Question: Anybody able to successfully install/configure Release Management Server for TFS/Visual Studio 2013?
Went through simple install of SQL Express 2014/Release Management Server on both Win 8.1 Pro and Win Server 2012 R2 and the attached image is the result.
Interface appears to be missing many components, as if permission or some other IIS setting is incorrect.
Tried in both Chrome and IE with the same result.
Used default install settings (Network Service account) and currently running SQL Express on same machine as Release Management install.

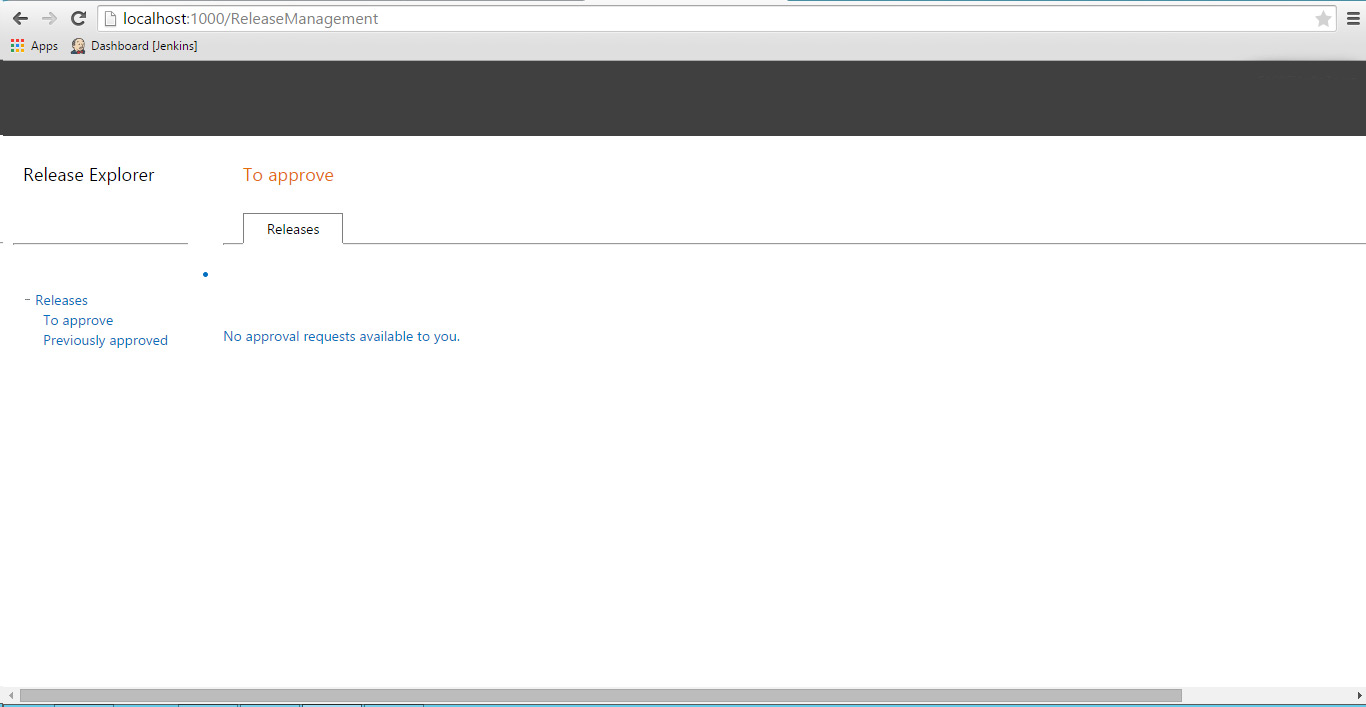
Answer: This the interface for RM's Release Explorer and it does look like that, unbelievable as it may seem. All this will change with new RM components in TFS 2015 - check out Donovon Brown's <URL> at Build 2015 for a preview.
Back to the root of your issue, which is that Release Explorer is only a minor part of the RM stack. Have you installed the RM client (a WPF application) which is the main interface for configuring RM? My continuous delivery with TFS blog post series <URL> has all the details you need.